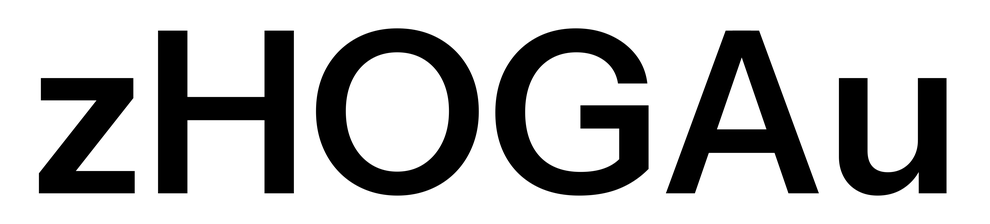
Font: InstrumentSans_SemiBold